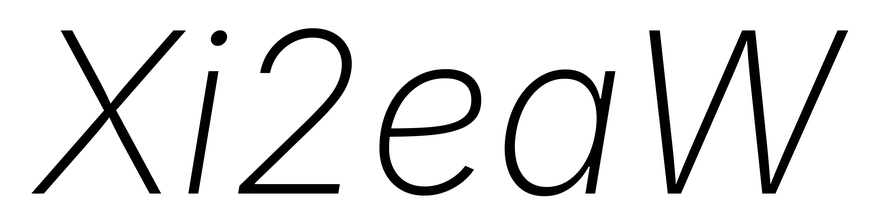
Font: Inter-Italic_ExtraLight_Italic